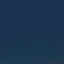
Label: SeaLake